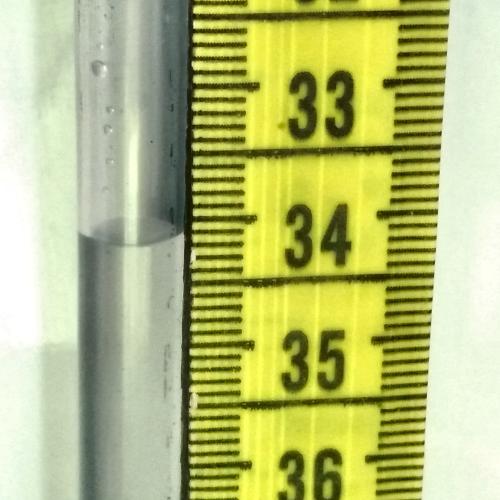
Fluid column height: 34.1 cm